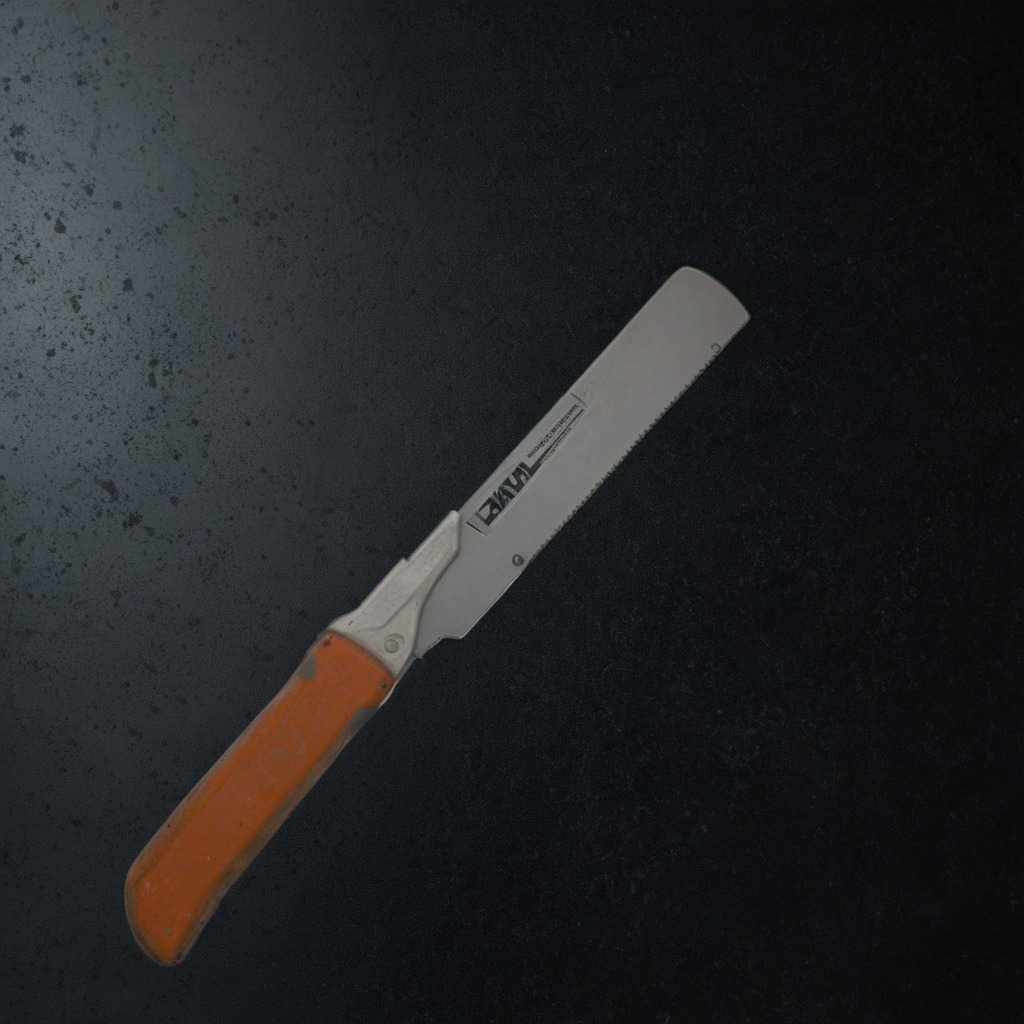
A metal saw lies on a clean granite tabletop covered with a black rubber mat inside a workshop at night dim ambient light soft shadows worn but beneath the mat.